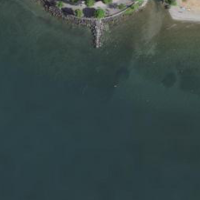
EUNIS habitat code: 14
Species observed at this site:
Chroicocephalus ridibundus
Erigeron karvinskianus
Phalacrocorax carbo
Motacilla cinerea
Cygnus olor
Anas platyrhynchos
Mergus merganser
Sterna hirundo
Passer domesticus
Sylvia atricapilla